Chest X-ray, PA view. Patient: 42 years old, sex M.
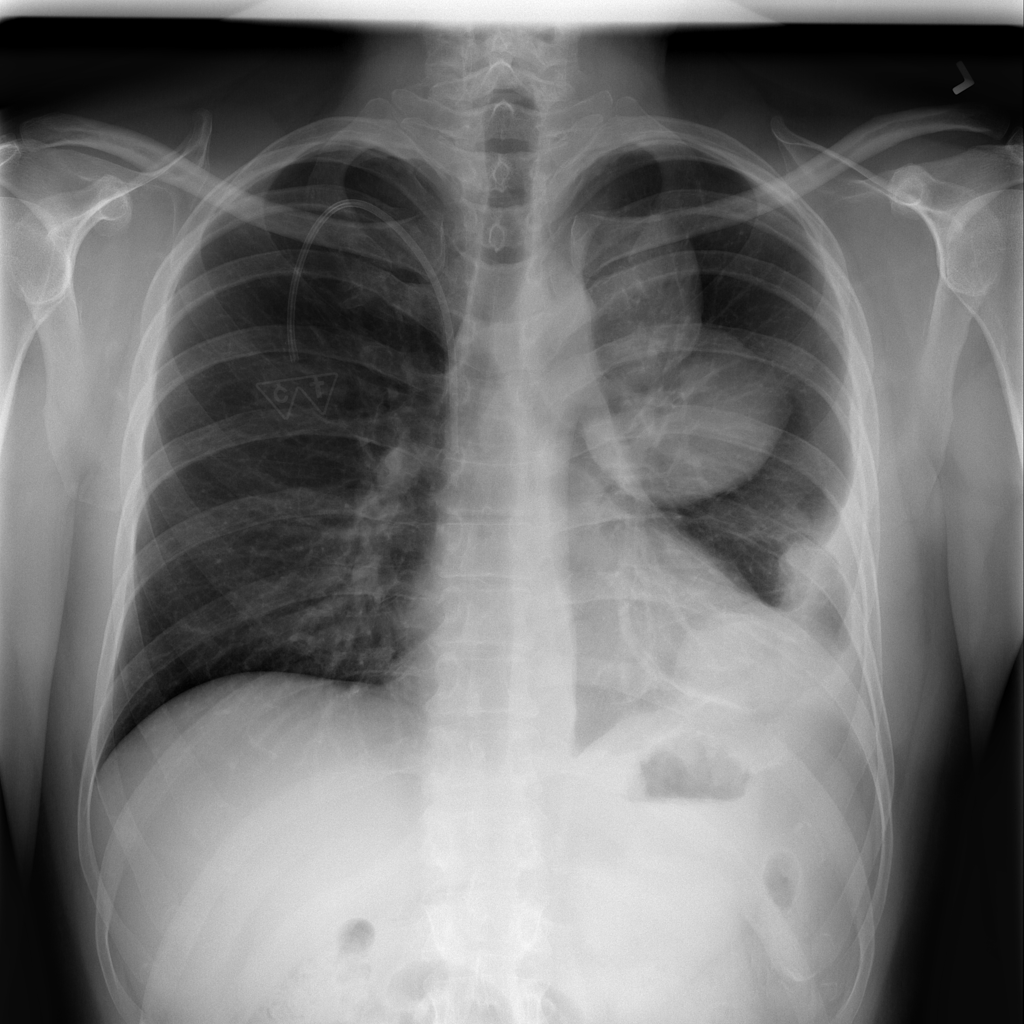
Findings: Pleural_Thickening